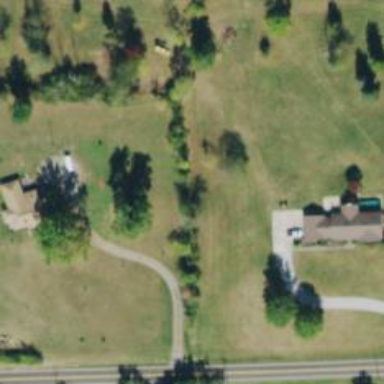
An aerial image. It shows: Driveway leading to service road.